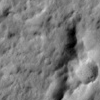
Atmospheric dust classification: not_dusty